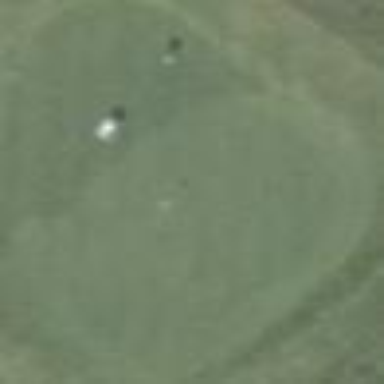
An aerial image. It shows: Golf green.